Два тонких одинаковых металлических диска, $A$ и $B$, каждый диаметра $5~см$, подвешены на непроводящих нитях таким образом, чтобы диски находился параллельно и близко (например, на расстоянии $2~мм$) друг к другу (см. рисунок 1). На обоих дисках помещён небольшой заряд $q$. Так как $q$ мал, можно пренебречь относительным смещением дисков, а также возможностью электрического разряда. Третий металлический диск $C$ диаметра $D > 5~см$ аккуратно поместили между дисками $A$ и $B$, подвесив на такую же непроводящую нить. Заряд диска $C$ равен нулю. Плоскости трёх дисков параллельны, а их центры лежат на одной прямой, как показано на рисунке 2.
При каком диаметре $D$ третьего диска электростатическая сила, действующая на каждый из дисков, будет равна нулю?
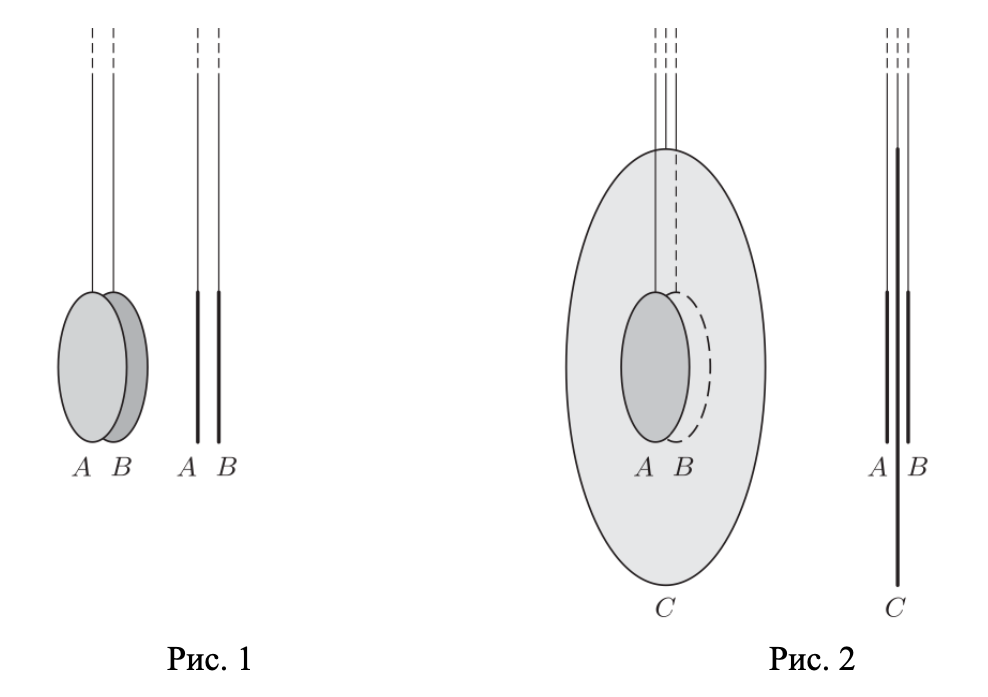
Ответ: $D \approx 5.8~см$
Темы:
T, ★★, Электростатика, Электромагнетизм, Расчет полей, 200 задач, Индуцированный заряд